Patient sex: M
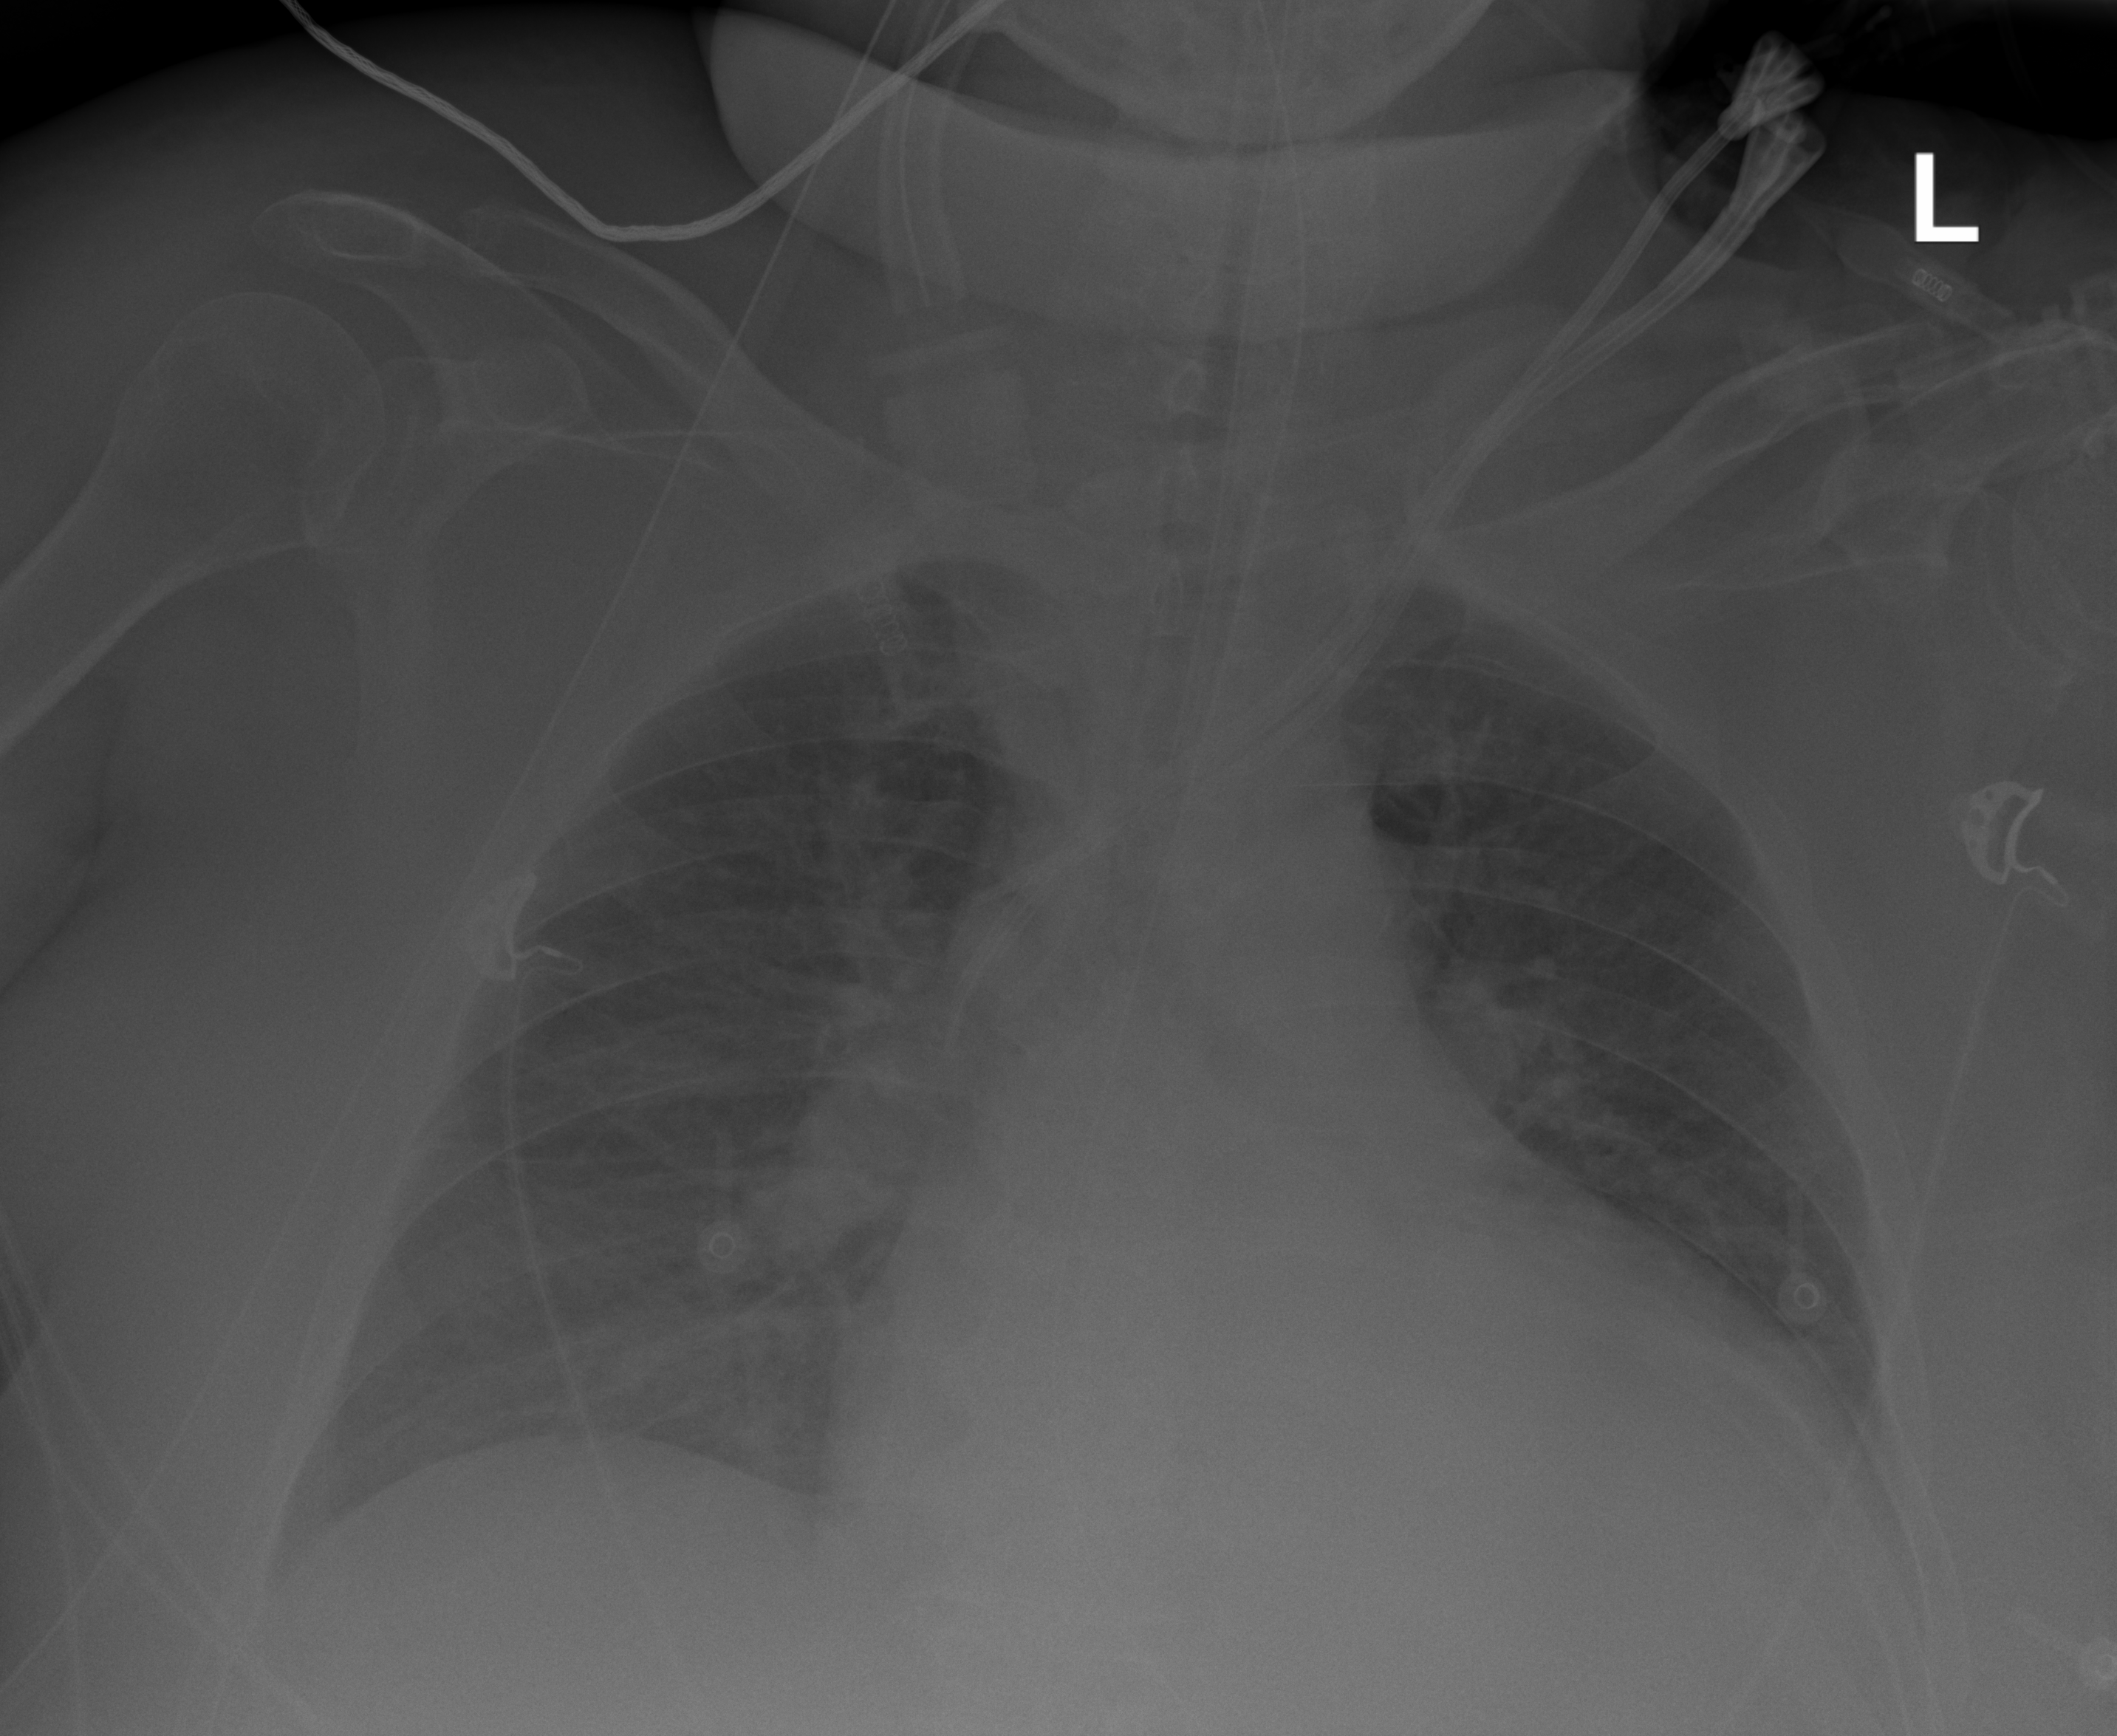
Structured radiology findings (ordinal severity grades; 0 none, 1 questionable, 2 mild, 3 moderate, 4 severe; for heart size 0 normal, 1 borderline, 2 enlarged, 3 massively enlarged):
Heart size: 3
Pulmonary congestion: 2
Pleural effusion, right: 0
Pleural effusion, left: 2
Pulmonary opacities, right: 0
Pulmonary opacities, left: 0
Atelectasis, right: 0
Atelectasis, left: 2